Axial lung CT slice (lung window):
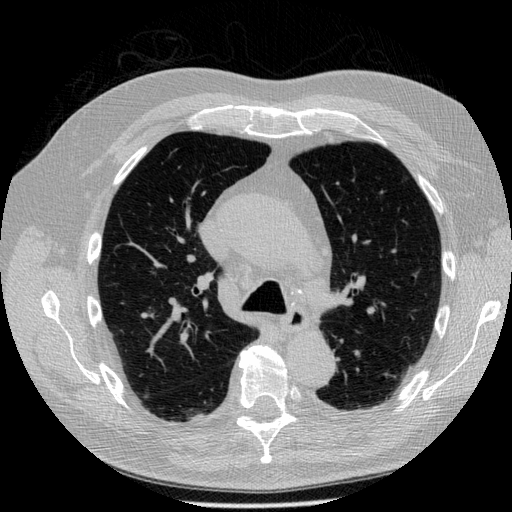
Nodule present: no